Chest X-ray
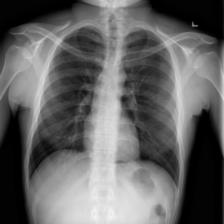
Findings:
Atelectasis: negative
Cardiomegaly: negative
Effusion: negative
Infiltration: negative
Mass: negative
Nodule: negative
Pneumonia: negative
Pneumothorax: negative
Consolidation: negative
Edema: negative
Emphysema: negative
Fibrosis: negative
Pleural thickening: negative
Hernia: negative